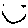
Label: smiley face